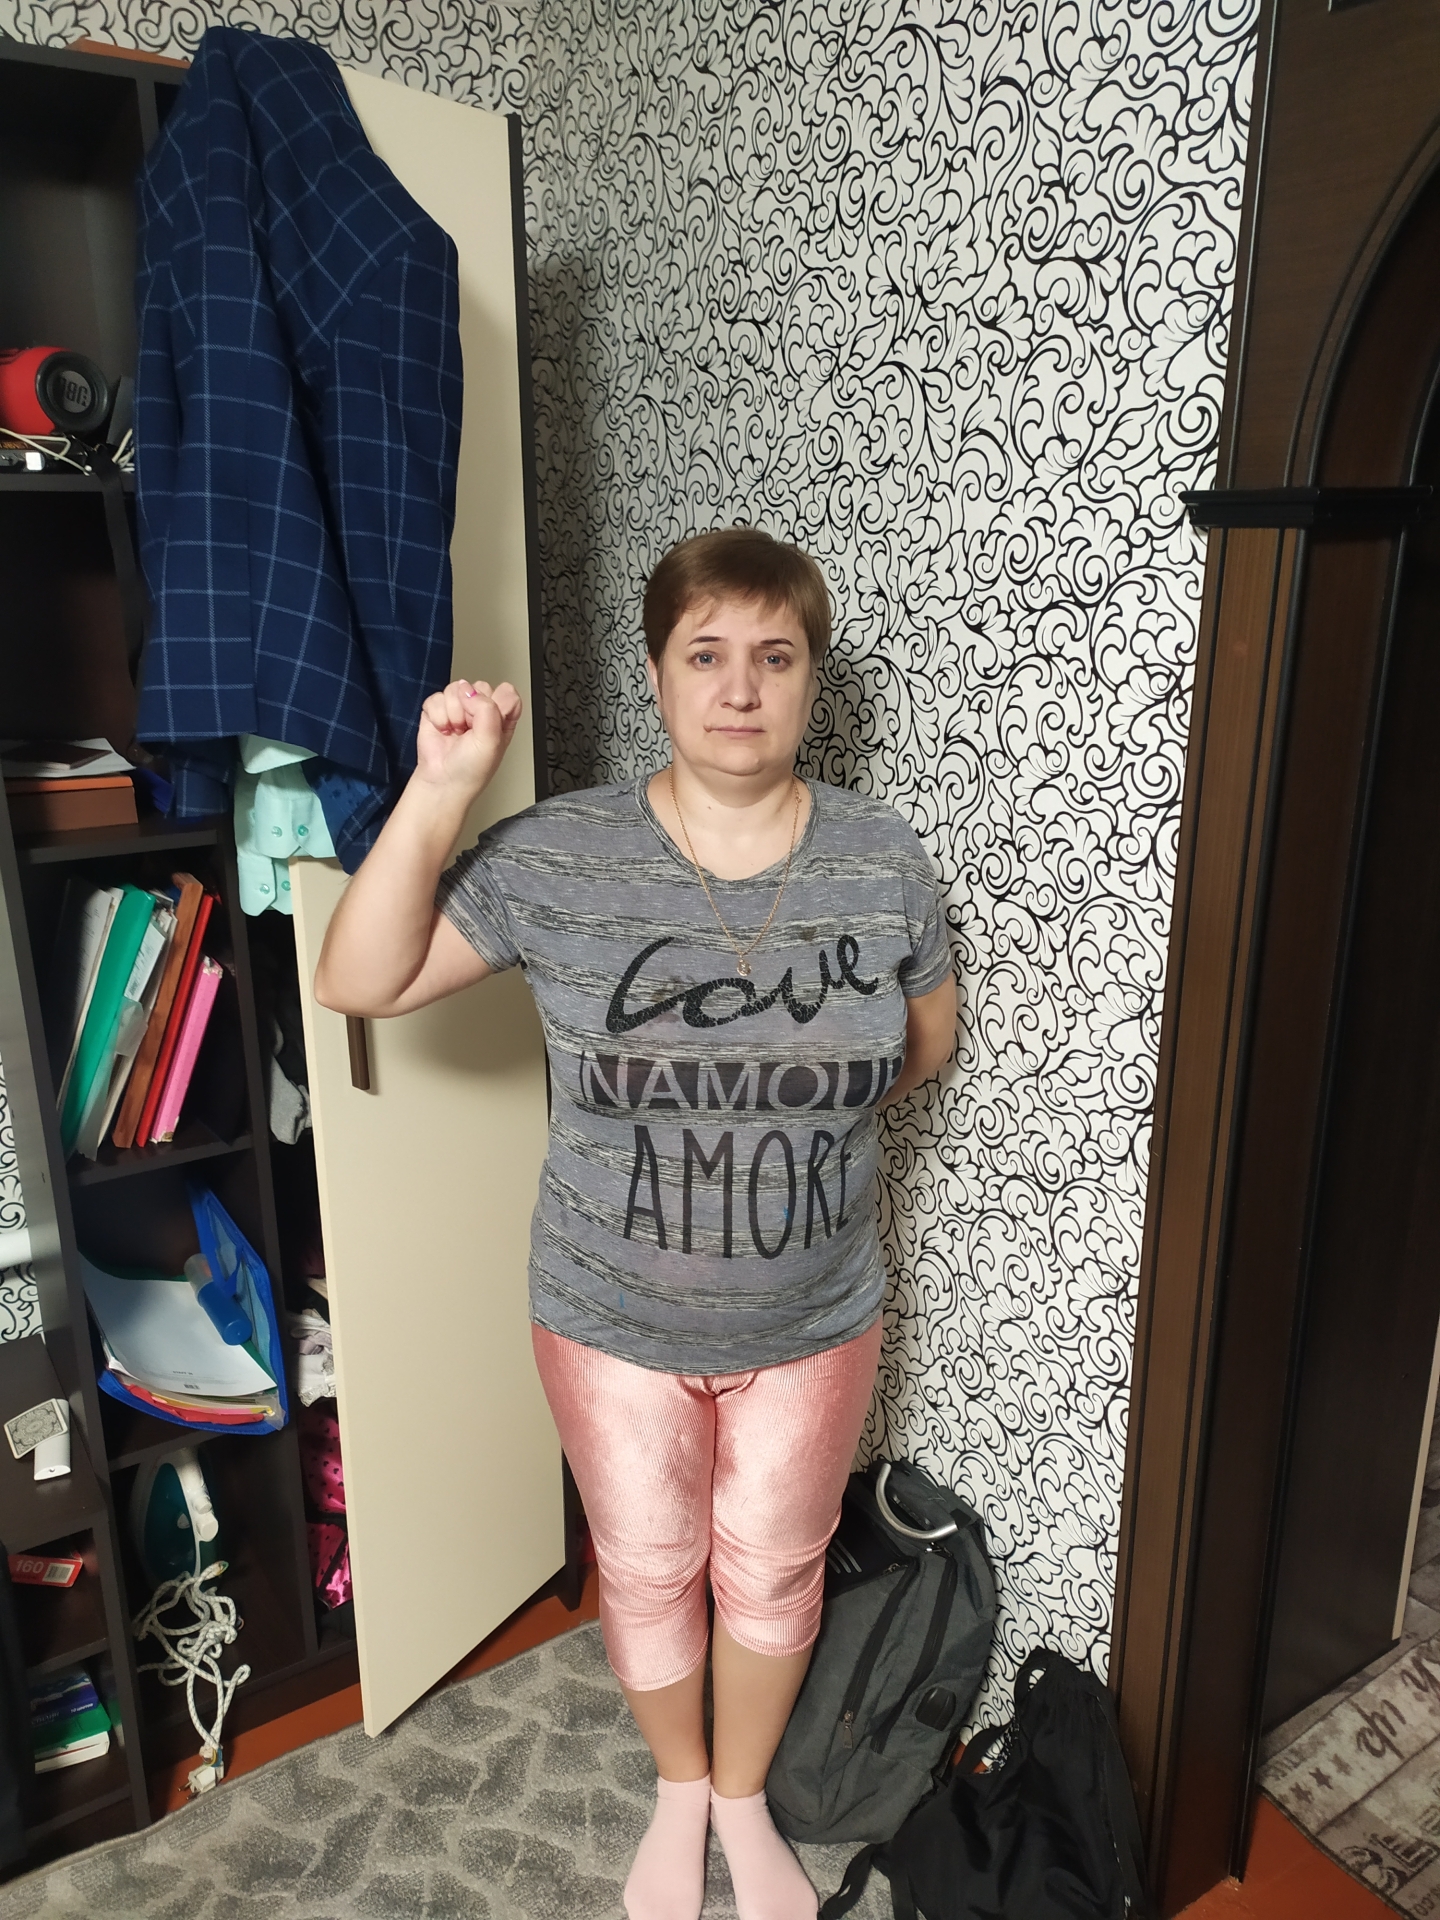
Label: clear